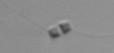
Label: Chaetoceros_tenuissimus